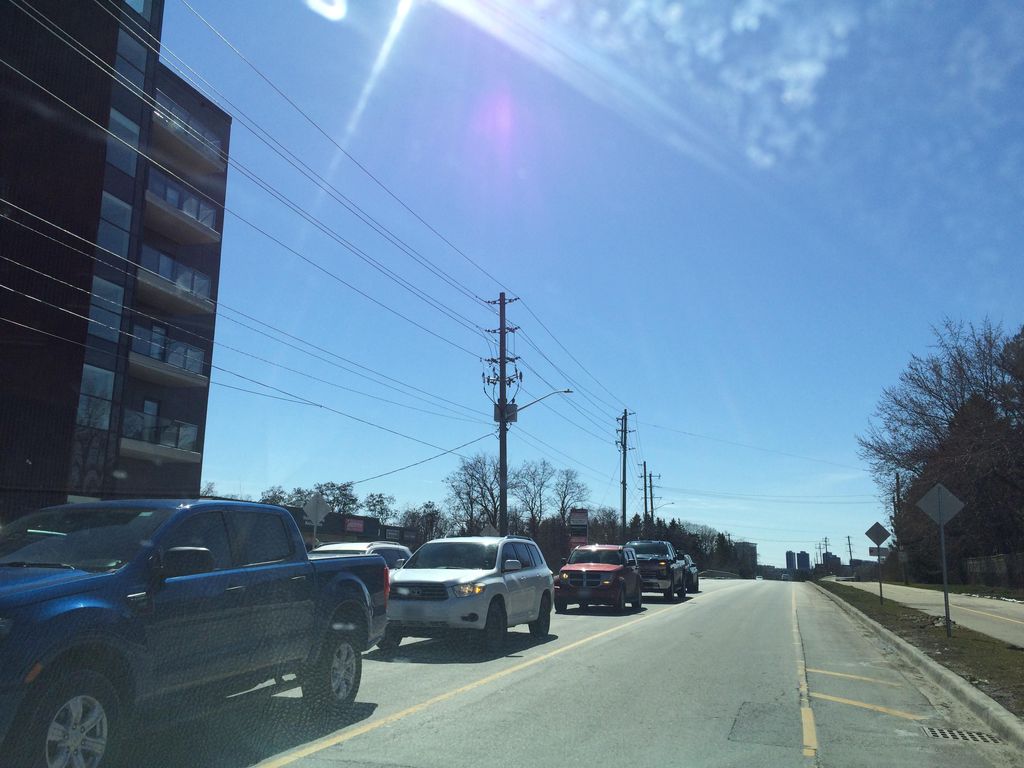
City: kitchener-waterloo